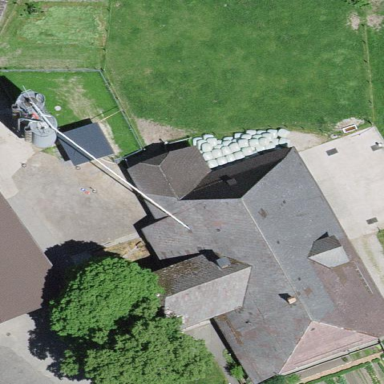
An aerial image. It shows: Farmyard area.